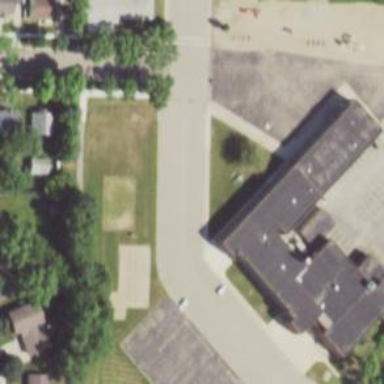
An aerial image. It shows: School building.